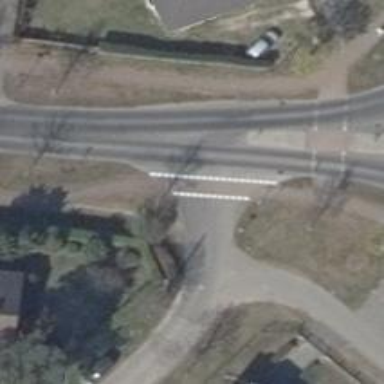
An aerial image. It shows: Road with "give way" sign.